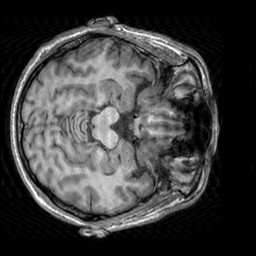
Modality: T1w
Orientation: axial
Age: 55
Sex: male
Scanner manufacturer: siemens
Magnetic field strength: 3 T
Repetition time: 2.3 s
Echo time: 0.00303 s